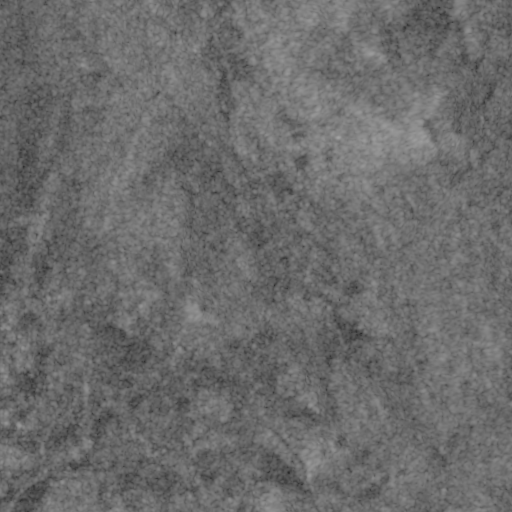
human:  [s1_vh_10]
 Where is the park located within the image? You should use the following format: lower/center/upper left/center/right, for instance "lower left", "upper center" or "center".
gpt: The park is located in the center left of the image.
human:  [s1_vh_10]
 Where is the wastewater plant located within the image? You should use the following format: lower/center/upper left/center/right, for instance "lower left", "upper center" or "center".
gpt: The wastewater plant is located in the center left of the image.
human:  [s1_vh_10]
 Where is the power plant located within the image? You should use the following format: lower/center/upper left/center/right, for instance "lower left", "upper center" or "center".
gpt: There is no power plant in the image.

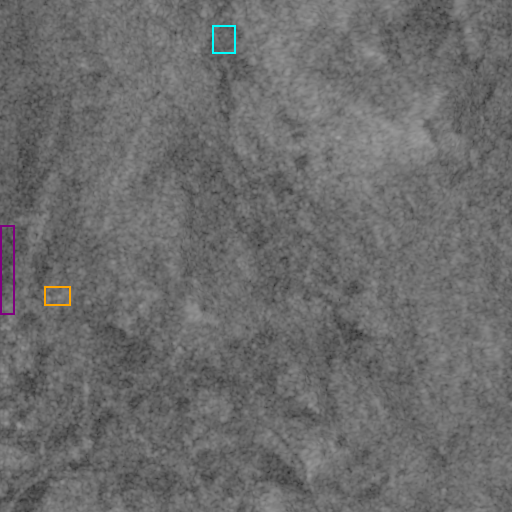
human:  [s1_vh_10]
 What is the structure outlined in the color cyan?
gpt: The structure outlined in cyan is a crop field.
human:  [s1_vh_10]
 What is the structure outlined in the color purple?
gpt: The structure outlined in purple is a park.
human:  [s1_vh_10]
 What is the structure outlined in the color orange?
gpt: The structure outlined in orange is a wastewater plant.
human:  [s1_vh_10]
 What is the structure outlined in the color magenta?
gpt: There is no magenta outline.